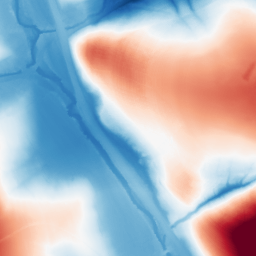
Category: morphological
Decomposition family: tophat_combined
Decomposition parameters: size: 100
Upsampling method: bicubic_16x
Upsampling parameters: scale: 16
Upsampling scale: 16